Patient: sex M, age 74
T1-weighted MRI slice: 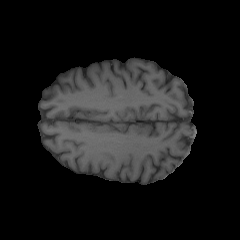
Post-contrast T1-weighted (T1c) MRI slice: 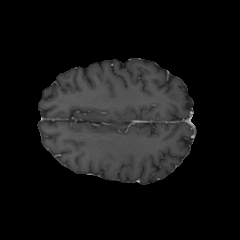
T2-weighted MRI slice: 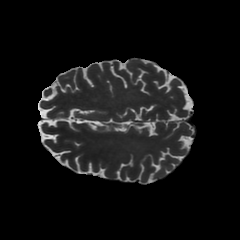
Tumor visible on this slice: no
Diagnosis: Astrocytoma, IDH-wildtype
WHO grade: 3